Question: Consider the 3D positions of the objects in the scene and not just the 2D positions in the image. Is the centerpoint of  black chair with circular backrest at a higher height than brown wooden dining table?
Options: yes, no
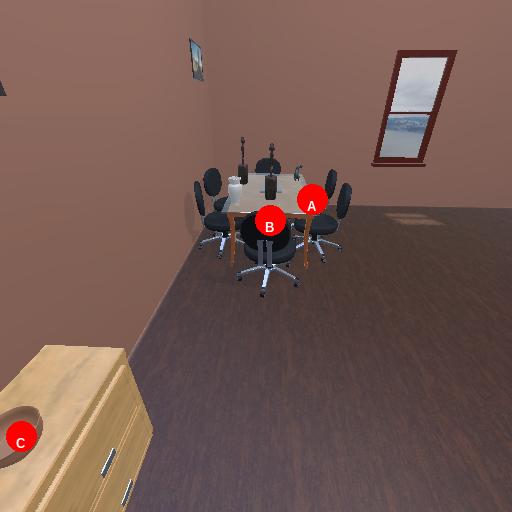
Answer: yes